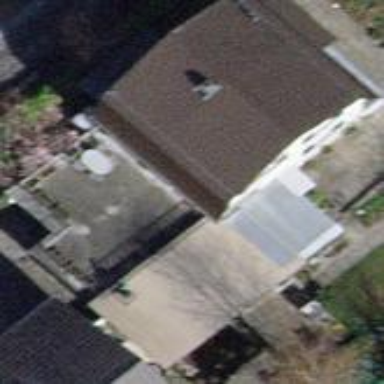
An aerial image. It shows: Detached building.